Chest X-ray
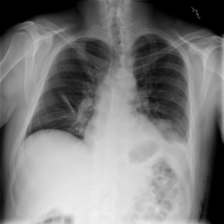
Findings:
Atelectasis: positive
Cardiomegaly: negative
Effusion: negative
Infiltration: positive
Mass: negative
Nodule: negative
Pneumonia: negative
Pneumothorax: negative
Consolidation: positive
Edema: negative
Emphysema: negative
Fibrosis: negative
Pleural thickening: negative
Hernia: negative